Question:
Please check the image above, the 3,4th pictures slightly spill out. and I think it is because of h4, when the browser is reduced, it overflowed and make next line. I want to align that evenly. How can i solve this?
'''
.items {
width: 23.2%;
margin-right: 1.2%;
display: inline-block;
position: relative;
}
.items:nth-child(5n) {
margin-right: 0;
}
.items span:first-child {
position: absolute;
}
.items h4 {
font-size: 0.9em;
width: 100%;
padding: 10px 0 0 0;
}
.items img {
width: 100%;
}
.items img.star {
width: auto;
}
.items span:last-child {
display: block;
font-size: 0.8em;
}
'''
'''
<article class="shop_best">
<div class="line_sec">
<span></span>
<h3>beseuteuselreo</h3><span></span>
</div>
<div class="items">
<span><img src="images/best_sell1_2.png"></span>
<img src="images/best_sell1.jpg">
<h4>memorijeu badioil - 100ml</h4>
<img src="images/rate_5.png" class="star" alt="rating">
<span>28,000weon<span>
</div>
<div class="items">
<span><img src="images/best_sell2_2.png"></span>
<img src="images/best_sell2.jpg">
<h4>seukin ripaing keurim keulrenjeo - 60ml</h4>
<img src="images/rate_4.png" class="star" alt="rating">
<span>54,000weon<span>
</div>
<div class="items">
<span><img src="images/best_sell3_2.png"></span>
<img src="images/best_sell3.jpg">
<h4>aromaterapi sineoji badioil - 100ml</h4>
<img src="images/rate_4.png" class="star" alt="rating">
<span>29,000weon<span>
</div>
<div class="items">
<span><img src="images/best_sell4_2.png"></span>
<img src="images/best_sell4.jpg">
<h4>inbeulrum geurin beobena peureigeureonseu dipyujeo - 300ml</h4>
<img src="images/rate_5.png" class="star" alt="rating">
<span>42,000weon<span>
</div>
'''
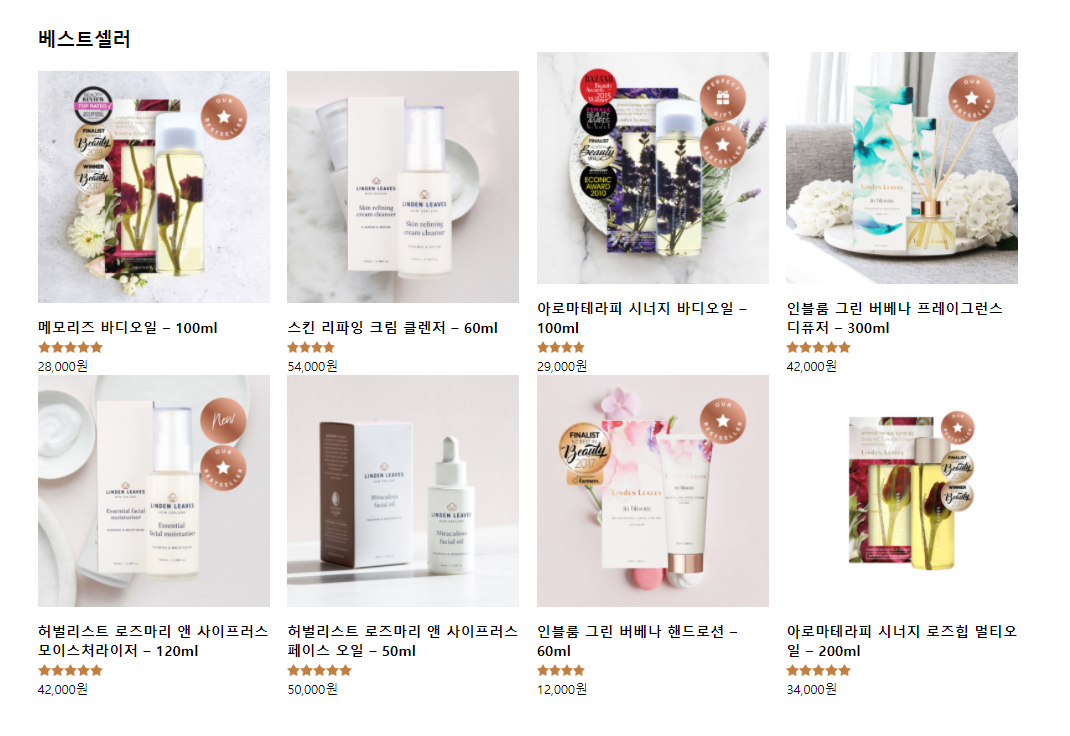
Answer: For me, the most flexible solution was to use a jQuery based adjustment. If you always have the same content, you can certainly work with orientations in CSS. But if the content is different or is dynamically updated, I recommend the following method.
At first, you have to pack all headline elements in a container and give them the same class name.
'''
<div class="headline">
<h4> My Headline </h4>
</div>
'''
This function checks every element with same class, searches for the element, which has the heighest space (i.e. if a linebreak was necessary) and set all the elements to this height. So all headlines get the same space.
'''
function equal_height() {
var highest_element = 0;
// Losche die Hohe
$('.headline').each(function() {
$(this).removeAttr('style');
});
// Prufe, welches Element am hochsten ist
$('.headline').each(function() {
if ($(this).height() > highest_element) {
highest_element = $(this).height();
}
});
// Weise diese Hohe allen Elementen zu.
$('.headline').each(function() {
$(this).height(highest_element);
});
};
/*Load Function after all CSS loaded*/
$(window).on('load',function(){
equal_height();
});
/*Fire Function when Resizing*/
var resizeTimer;
$(window).on('load', function() {
clearTimeout(resizeTimer);
resizeTimer = setTimeout(equal_height, 100);
});
'''
For me, it works perfectly with dynamic content. All the headline are set to equal space, based on the element with the most space. After that, centering should be quiet easy with css.
I hope it helped. Of course I can answer questions.
PS: You can view the same principle on my website <URL>.